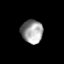
Tissue: prostate
Cell type: T cells
Senescence score: 0.361
Nuclear area (px): 495
Mean DAPI intensity: 156.109